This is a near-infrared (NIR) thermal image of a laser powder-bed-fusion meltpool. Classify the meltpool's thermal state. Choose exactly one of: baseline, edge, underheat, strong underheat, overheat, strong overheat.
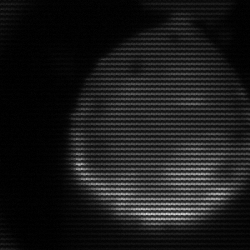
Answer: edge